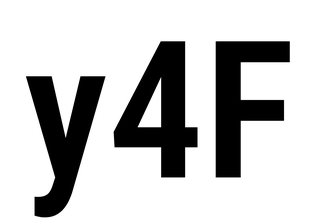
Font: Roboto_Condensed_SemiBold